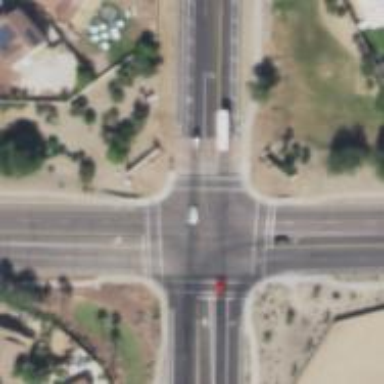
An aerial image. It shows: Solid stop line on the road.